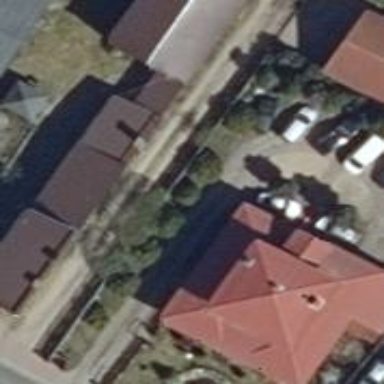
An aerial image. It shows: Residential building.